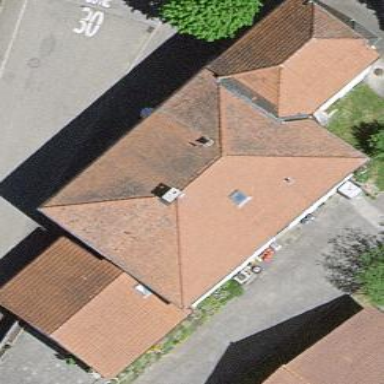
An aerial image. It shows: Restaurant in building.